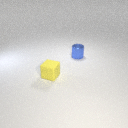
small yellow rubber cube in front of small blue metal cylinder